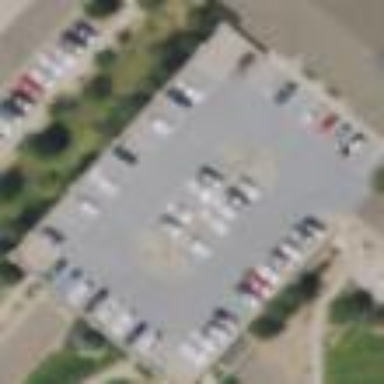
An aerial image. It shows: Multi-storey parking building.